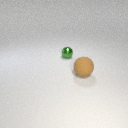
large brown rubber sphere in front of small green metal sphere